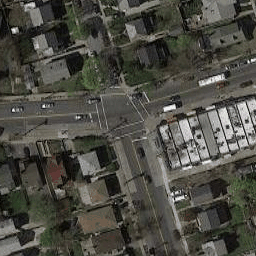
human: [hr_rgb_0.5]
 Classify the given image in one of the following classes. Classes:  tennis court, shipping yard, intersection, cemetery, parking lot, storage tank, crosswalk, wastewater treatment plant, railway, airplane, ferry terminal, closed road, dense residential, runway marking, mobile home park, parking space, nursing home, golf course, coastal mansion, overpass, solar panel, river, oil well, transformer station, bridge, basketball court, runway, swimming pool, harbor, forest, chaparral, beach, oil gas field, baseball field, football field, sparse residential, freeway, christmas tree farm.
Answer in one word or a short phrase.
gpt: intersection